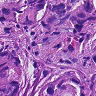
Metastatic tissue present: yes